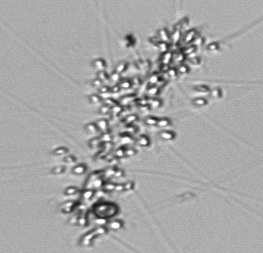
Label: Chaetoceros_didymus_TAG_external_flagellate